Question: I recoded my site for responsive design and set the HTML viewport, javascript, and CSS for the outer container 'div' as shown below. On mobile browsers (Opera and Firefox) I have the following problem:
- 'minimum-scale=1'
Setting 'overflow-x' prevents scrolling to the right but this seems dangerous (If there is data to the right for whatever reason, you want to be able to get to it).
Notes:
- Landscape mode works correctly. - Desktop mode is correct except for a tiny bit of scrolling to the right. The more I zoom in however (viewport approximating mobile and beyond), the more the blank space on the right increases.
HTML
'''
<meta name="viewport" content="width=device-width, initial-scale=1">
'''
CSS (relevant)
'''
.page-container {
position: relative;
width: 100%;
min-width:240px;
}
'''
JS
'''
var jmq = window.matchMedia("screen and (max-width: 610px)");
jmq.addListener(jmqListener);
function jmqListener(jmq){
if (jmq.matches || window.innerWidth < 611 ) {
//Mobile or zoomed in desktop - resize controls
...
} else {
// full desktop site
...
}
'''
A picture is worth a thousand words - the extra space is on the right:

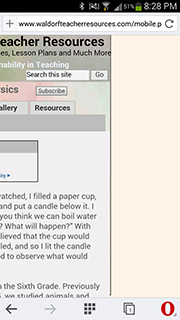
Answer: You have fixed widths on some of the elements in your header.
'.sitemessage h2' has a fixed width of 470px
'.sitename' has a fixed width of 475px
Setting those widths to auto will correct the issue.